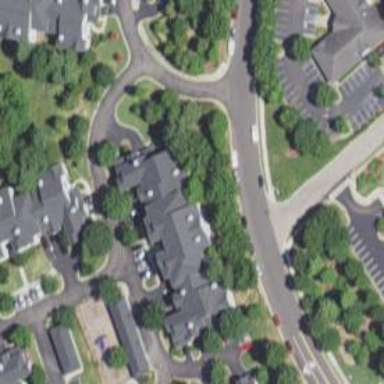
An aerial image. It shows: Residential building.